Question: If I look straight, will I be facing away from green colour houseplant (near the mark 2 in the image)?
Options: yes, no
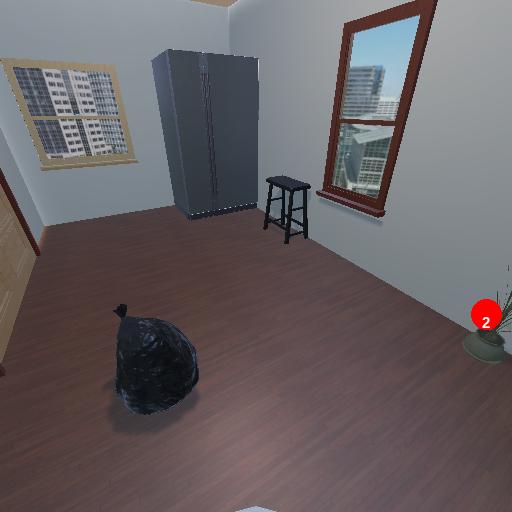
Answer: yes